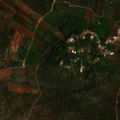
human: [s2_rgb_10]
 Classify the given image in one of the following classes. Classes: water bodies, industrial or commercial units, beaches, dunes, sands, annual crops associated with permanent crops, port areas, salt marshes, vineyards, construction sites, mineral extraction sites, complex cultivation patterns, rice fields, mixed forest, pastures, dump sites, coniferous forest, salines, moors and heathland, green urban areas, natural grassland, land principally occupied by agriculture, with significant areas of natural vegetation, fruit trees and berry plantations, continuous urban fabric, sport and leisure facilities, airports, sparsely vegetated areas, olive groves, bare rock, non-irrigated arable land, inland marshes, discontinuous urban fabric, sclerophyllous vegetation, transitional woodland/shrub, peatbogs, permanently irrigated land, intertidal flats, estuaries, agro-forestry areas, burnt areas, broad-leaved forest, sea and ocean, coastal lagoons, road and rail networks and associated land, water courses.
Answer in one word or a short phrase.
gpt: fruit trees and berry plantations, annual crops associated with permanent crops, land principally occupied by agriculture, with significant areas of natural vegetation, sclerophyllous vegetation